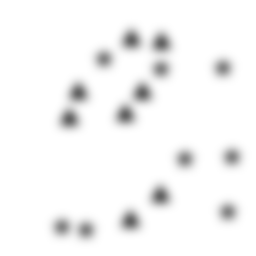
Squares: 0
Triangles: 8
Stars: 8
Total shapes: 16